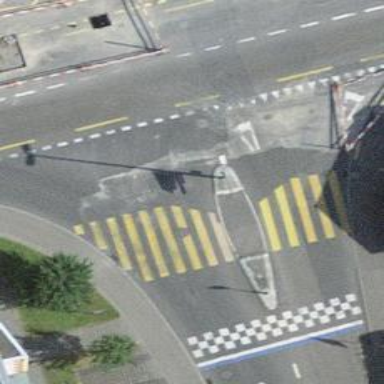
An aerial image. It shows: Uncontrolled zebra crossing with island. The crossing is marked with zebra stripes.